Question: I must confess that today is my first day using either Sweave or LaTeX. Yes, it's true. I realized today that my "before 40" bucket list was not going to resolve itself in the absence of my involvement. And like so many men of my generation, learning Sweave and LaTeX is on my bucket list.
So with that long preamble, I have a very nice first Sweave document:
'''
\documentclass{article}
egin{document}
itle{Look Mom! I'm doing \LaTeX}
uthor{JD Long}
\maketitle
\section{Where I get both funky and fresh}
<<make some randomness>>=
set.seed(12)
t <- rnorm(100)
@
and an example plot
egin{center}
<<fig=TRUE,echo=FALSE>>=
plot(density(t))
@
\end{center}
This is a very simple example of how we might get started with Sweave. You know what comes next, right? That's right... Lorem Ipsum, ladies!
Lorem ipsum dolor sit amet, consectetur adipiscing elit. Proin sed sem est. Pellentesque massa magna, ullamcorper eget lacinia sit amet, dignissim ac leo. Fusce hendrerit elit vitae lacus mollis suscipit.
\end{document}
'''
Which produces this wonderful output:

So that much is great. But what I really would like to do is start bringing in wonderful LaTeX classes like the <URL> class which, from what I understand, basically turns my documents into brilliant, inspired works of art.
So how would I bring the Tufte-LaTeX business into my Sweave document and use it to make my documents more magical?
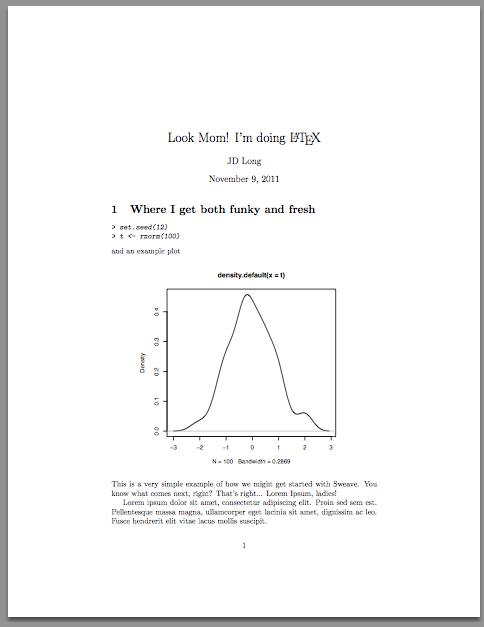
Answer: I kind of like this as my standard header wrapped around your document:
'''
\documentclass{tufte-handout}
\usepackage{amsmath} % extended mathematics
\usepackage{booktabs} % book-quality tables
\usepackage{units} % non-stacked fractions and better unit spacing
\usepackage{multicol} % multiple column layout facilities
\usepackage{lipsum} % filler text
\usepackage{fancyvrb} % extended verbatim environments
\fvset{fontsize=\normalsize}% default font size for fancy-verbatim environments
\usepackage{xspace}
'''
I would note you should not put any markup in things like the title or author, as tufte-handout really doesn't do too well with it:

The Tufte classes are easily installed via TeXLive as the "tufte-latex" package, which includes the necessary material and some examples, if I recall correctly.